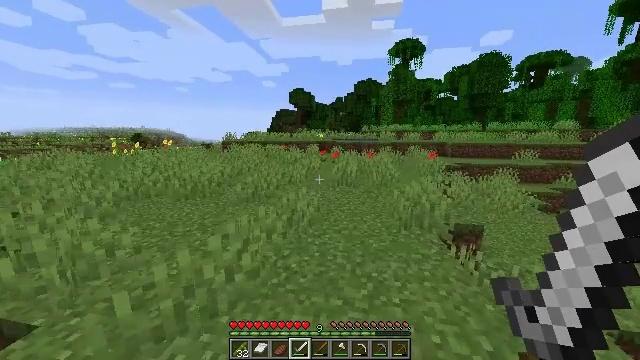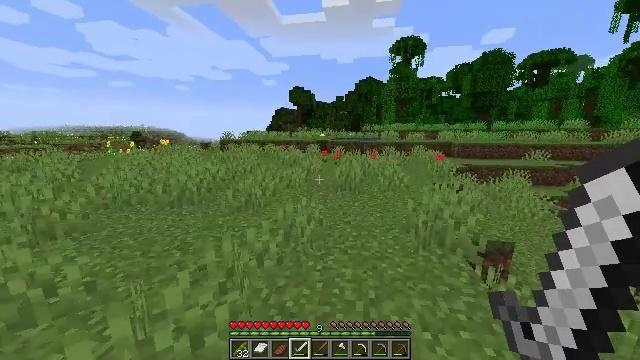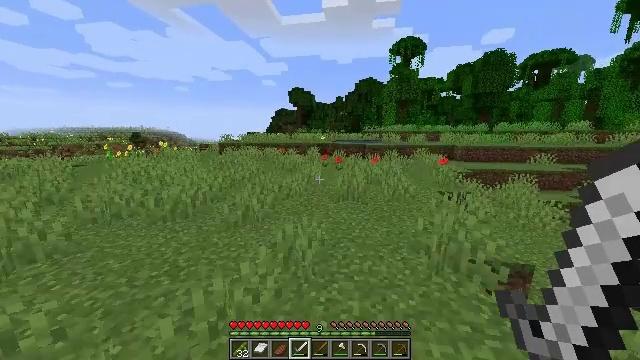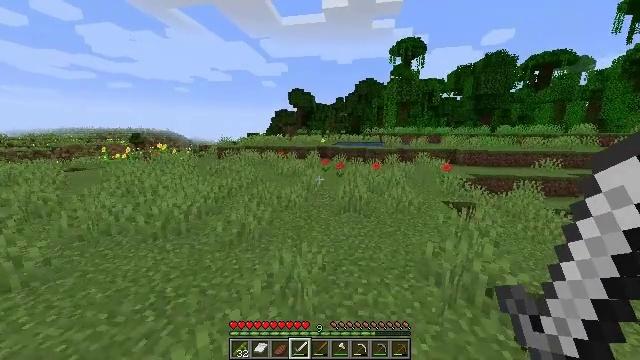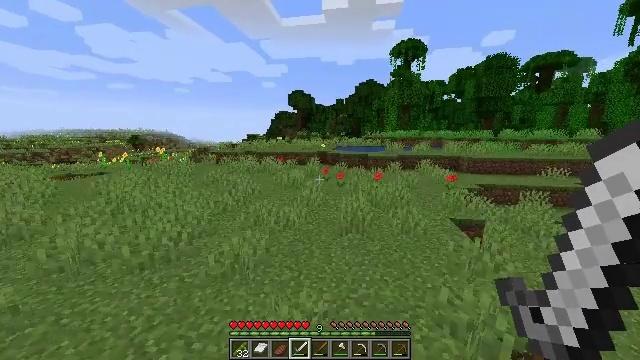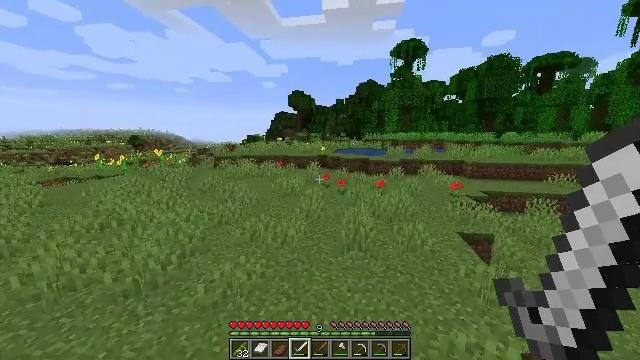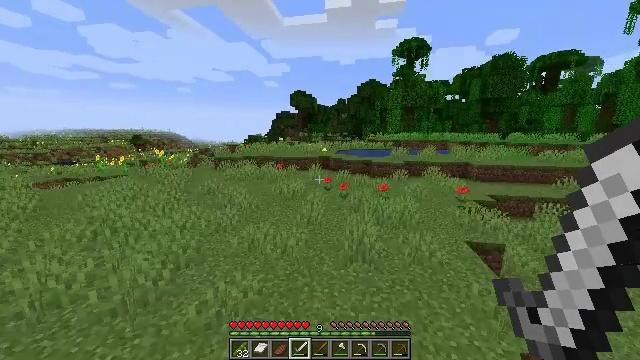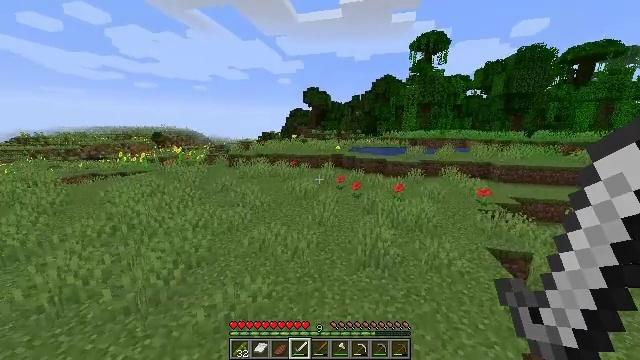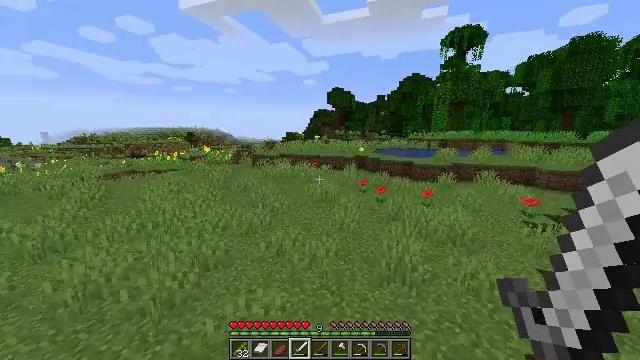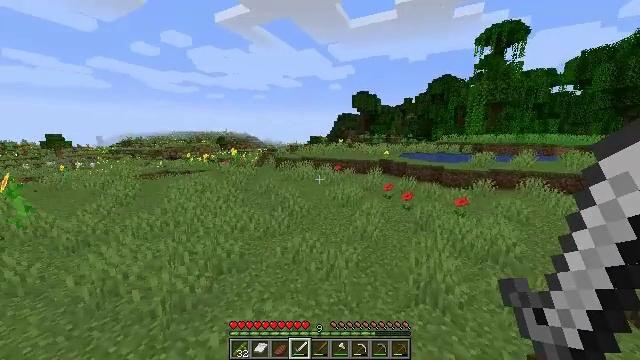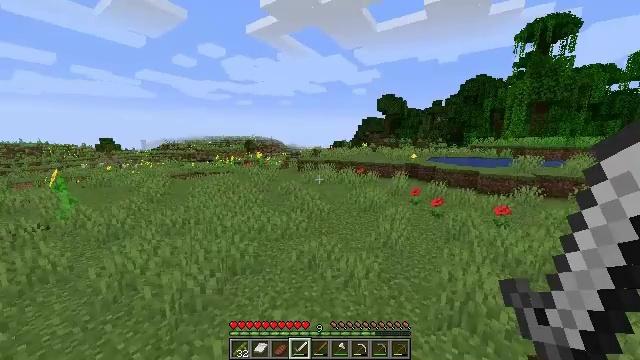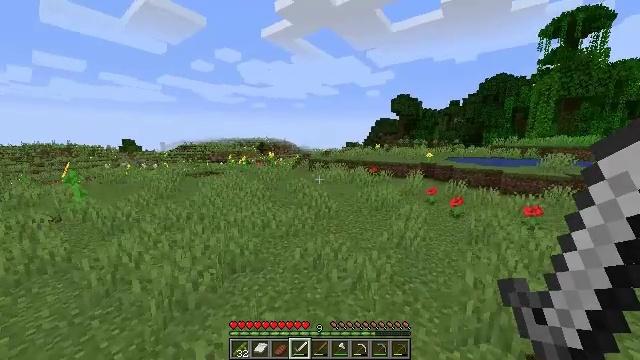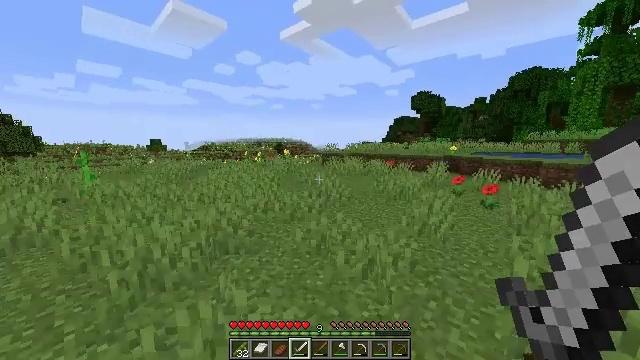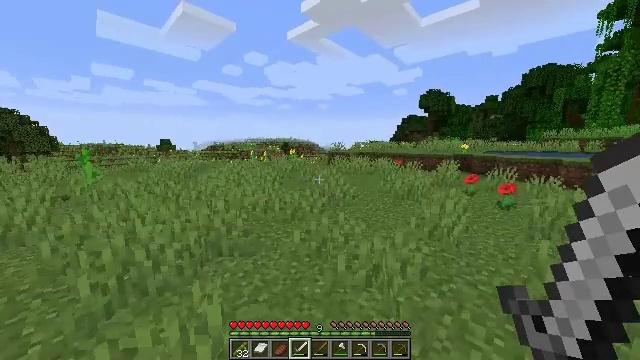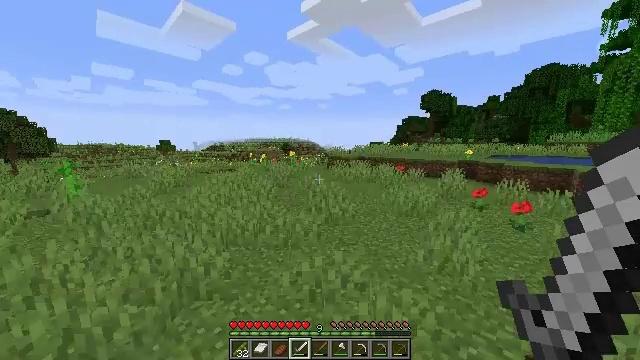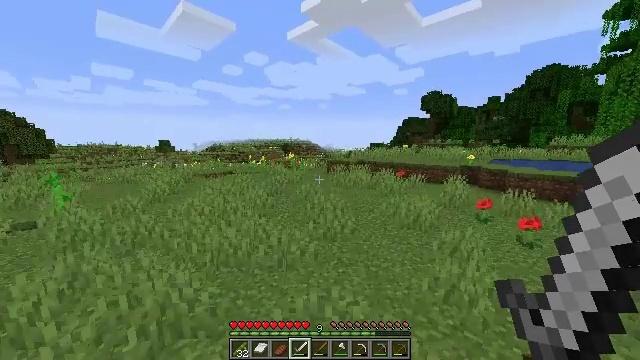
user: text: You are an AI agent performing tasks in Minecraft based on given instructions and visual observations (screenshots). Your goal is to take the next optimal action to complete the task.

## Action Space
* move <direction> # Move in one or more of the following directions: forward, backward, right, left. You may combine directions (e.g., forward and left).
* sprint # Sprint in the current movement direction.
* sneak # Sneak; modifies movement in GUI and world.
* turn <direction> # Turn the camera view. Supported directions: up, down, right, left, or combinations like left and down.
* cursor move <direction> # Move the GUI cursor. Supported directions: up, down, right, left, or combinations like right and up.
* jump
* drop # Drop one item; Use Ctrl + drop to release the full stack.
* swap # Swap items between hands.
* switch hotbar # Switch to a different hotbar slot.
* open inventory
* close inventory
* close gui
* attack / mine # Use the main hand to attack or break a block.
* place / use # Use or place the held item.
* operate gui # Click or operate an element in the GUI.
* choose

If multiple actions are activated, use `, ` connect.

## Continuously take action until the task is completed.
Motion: motion action
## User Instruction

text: Gather materials from the sweet berry bush.
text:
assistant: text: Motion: move forward, jump
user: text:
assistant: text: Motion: move forward, jump
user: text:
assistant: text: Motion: move forward, jump
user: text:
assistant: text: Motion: move forward, jump
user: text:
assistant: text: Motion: move forward, sprint, jump
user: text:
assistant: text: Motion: move forward, sprint, jump
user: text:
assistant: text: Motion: move forward, sprint, turn left, jump
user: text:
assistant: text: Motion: move forward, sprint, turn left, jump
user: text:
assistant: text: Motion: move forward, turn left and up, jump
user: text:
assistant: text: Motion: move forward, turn left and up, jump
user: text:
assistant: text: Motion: move forward, turn left, jump
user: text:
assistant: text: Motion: move forward, turn left, jump
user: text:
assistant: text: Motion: move forward, turn left, jump
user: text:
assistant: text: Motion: move forward, sprint, jump
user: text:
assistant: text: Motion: move forward, sprint, jump
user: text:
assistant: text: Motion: move forward, sprint, jump
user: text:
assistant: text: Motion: move forward, sprint, jump
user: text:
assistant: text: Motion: move forward, jump
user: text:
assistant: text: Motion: move forward, jump
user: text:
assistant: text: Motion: move forward, jump
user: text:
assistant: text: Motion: move forward, jump
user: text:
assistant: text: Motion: move forward, jump
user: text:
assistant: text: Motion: move forward, jump
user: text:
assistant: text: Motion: move forward, jump
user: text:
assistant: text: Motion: move forward, jump
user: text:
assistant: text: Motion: move forward, sprint, jump
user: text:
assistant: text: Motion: move forward, sprint, jump
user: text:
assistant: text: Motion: move forward, sprint, jump
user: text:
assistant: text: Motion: move forward, sprint, jump
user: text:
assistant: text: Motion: move forward, jump